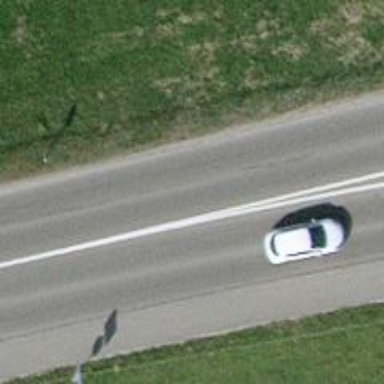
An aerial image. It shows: Asphalt road classified as primary highway.